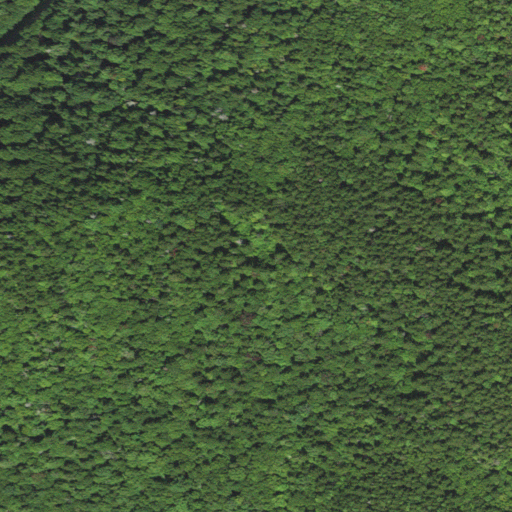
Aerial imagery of mountain in West Virginia named McGowan Mountain containing mixed forest, evergreen forest, deciduous forest, and open development